Question: I want to plot a roc curve and I used this code: <URL>. But the tick label 0.0 appears at both axes, I removed one tick label by directly setting the labels:
'''
pl.gca().set_yticks([0.2, 0.4, 0.6, 0.8, 1.0])
pl.gca().set_xticks([0.0, 0.2, 0.4, 0.6, 0.8, 1.0])
'''

How can the tick label "0.0" of the x-axis aligned with the y-axis? The label should be moved to the left border of the y-axis, that it begins at the same vertical position as the other tick labels in the y-axis.
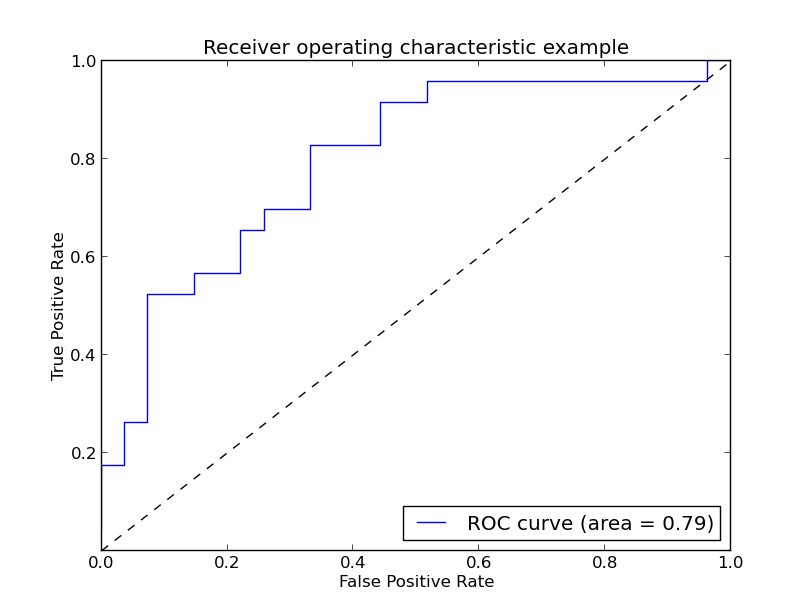
Answer: I think you want to prune x-axis:
'''
#!/usr/bin/env python3
import matplotlib
from matplotlib import pyplot as plt
from matplotlib.ticker import MaxNLocator
data = range(5)
fig = plt.figure()
ax = fig.add_subplot(111)
ax.plot(data,data)
ax.xaxis.set_major_locator(MaxNLocator(5, prune='lower'))
ax.yaxis.set_major_locator(MaxNLocator(4))
fig.savefig("1.png")
'''

:
Sad but true: matplotlib was not meant for a crossed axes 2D plots. If You sure the zero for both axis is at the lower left box corner than I suggest to put it there manually:
'''
#!/usr/bin/env python3
import matplotlib
from matplotlib import pyplot as plt
from matplotlib.ticker import MaxNLocator
data = range(5)
fig = plt.figure()
ax = fig.add_subplot(111)
ax.plot(data,data)
ax.xaxis.set_major_locator(MaxNLocator(5, prune='lower'))
ax.yaxis.set_major_locator(MaxNLocator(4, prune='lower'))
fig.tight_layout()
ax.text(-0.01, -0.02,
"0",
horizontalalignment = 'center',
verticalalignment = 'center',
transform = ax.transAxes)
fig.savefig("1.png")
'''

Here one can adjust the zero position manually.
Personally I prune x or y axis depending on situation, and happy with that.